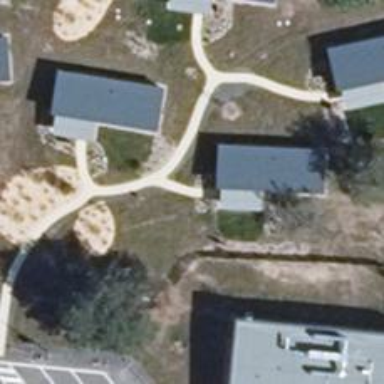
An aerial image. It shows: Concrete footway.